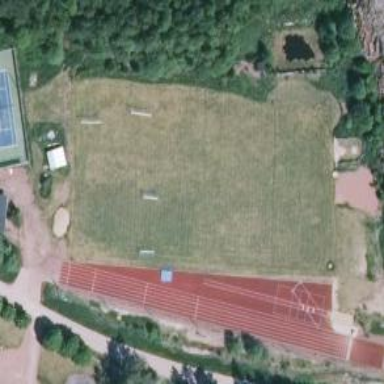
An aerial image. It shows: Sports center with multiple sports facilities.